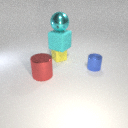
large cyan metal sphere above large cyan rubber cube